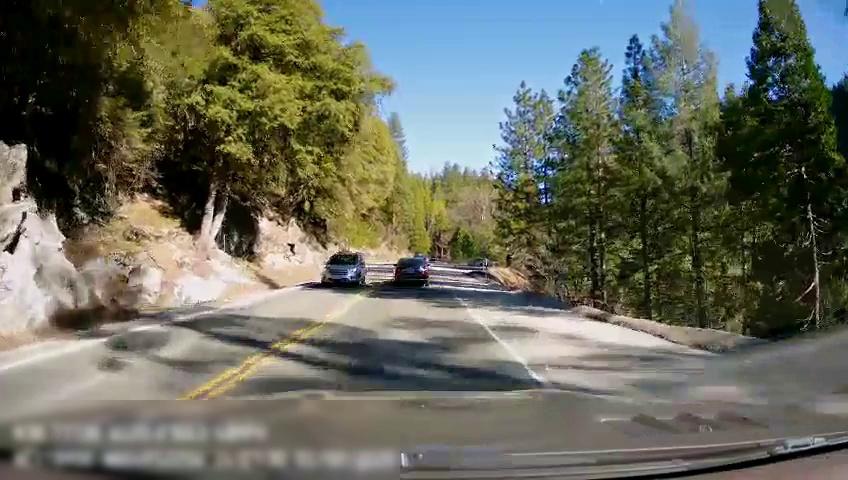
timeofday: Day
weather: Sunny
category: Drivable Space
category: Vehicles | Car
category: Vehicles | Car
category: Lanes | Opposite Lane
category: Lanes | Opposite Lane
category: Lanes | Current Lane
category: Lanes | Current Lane